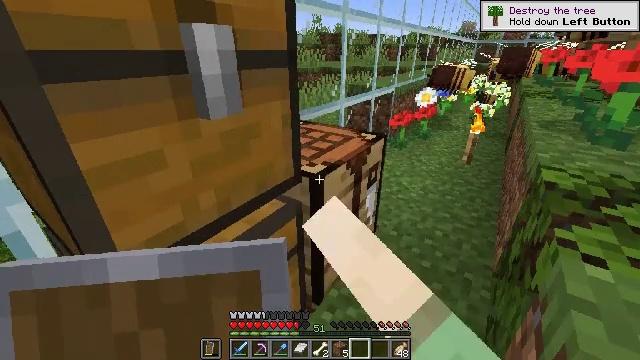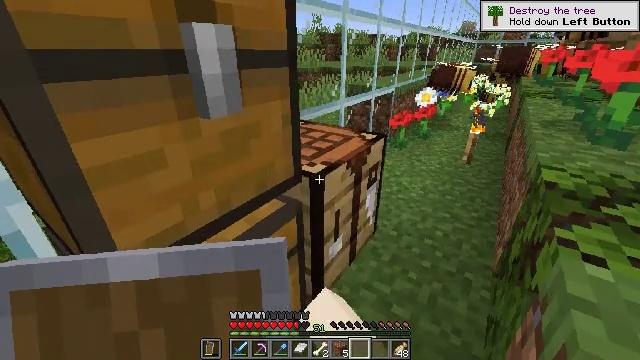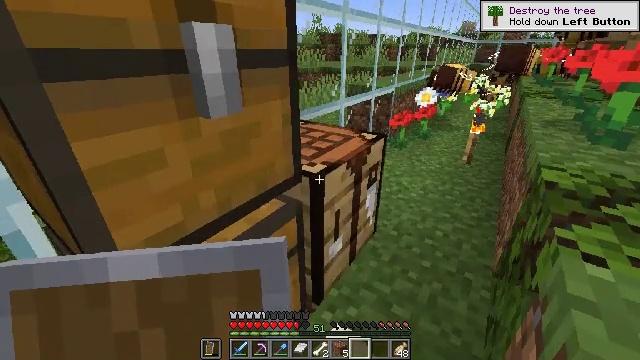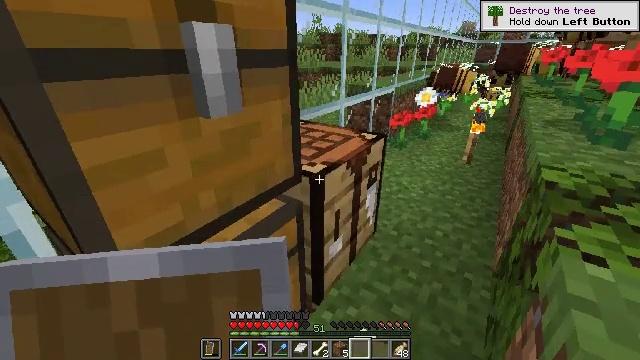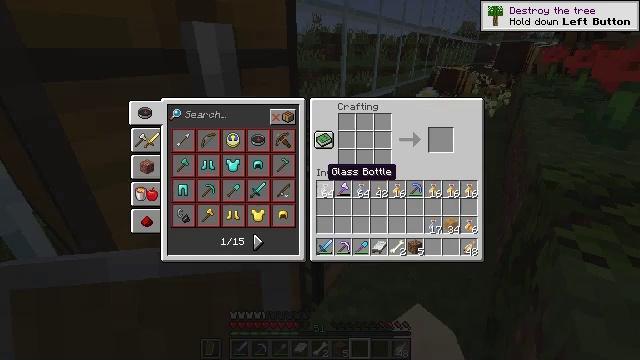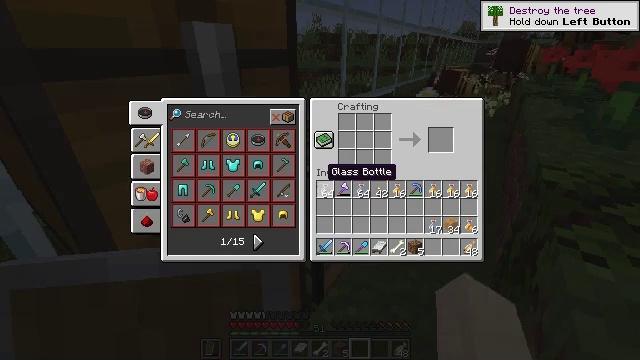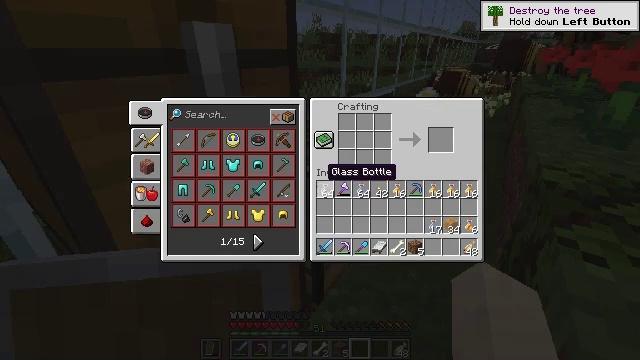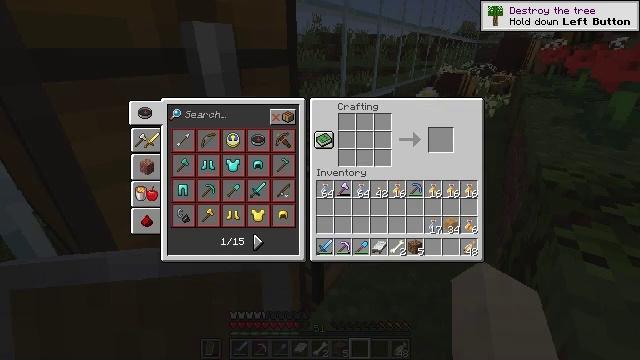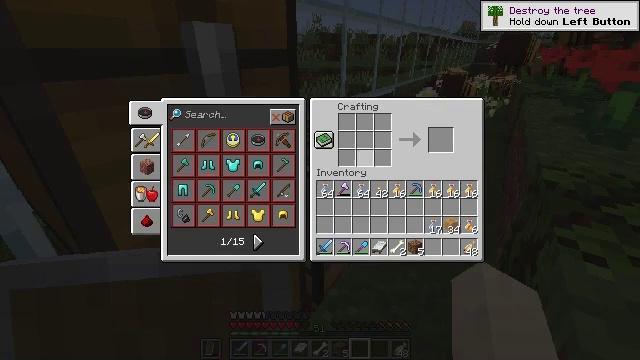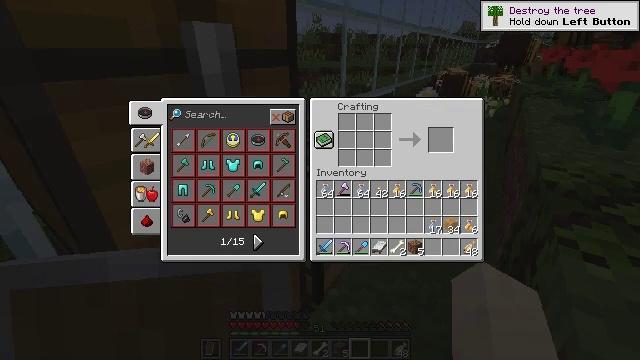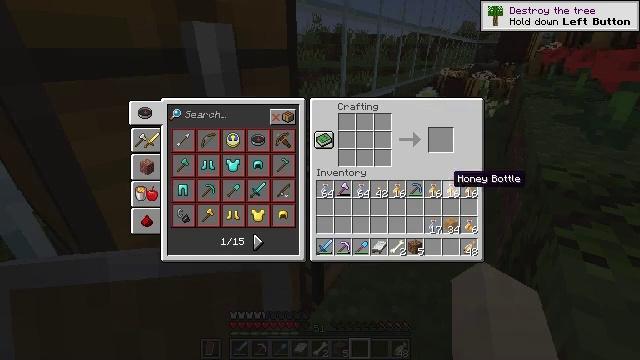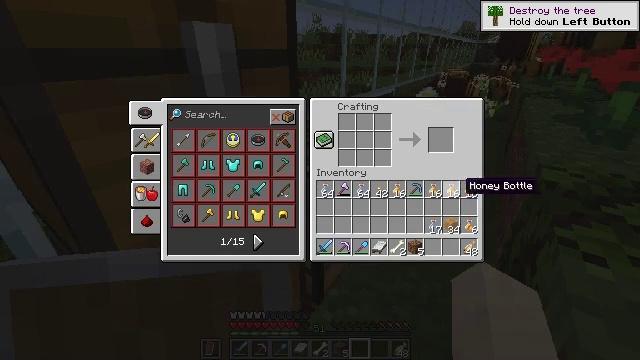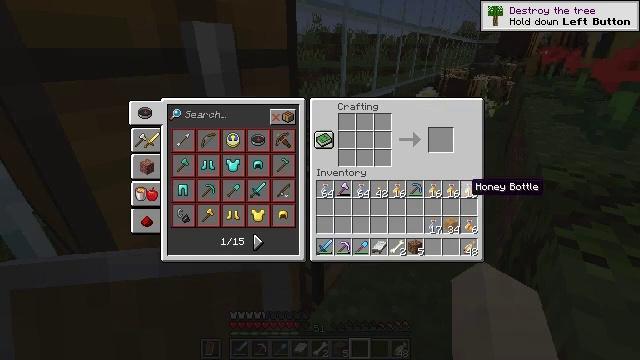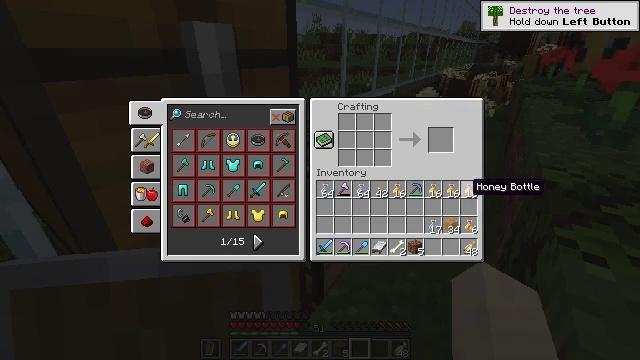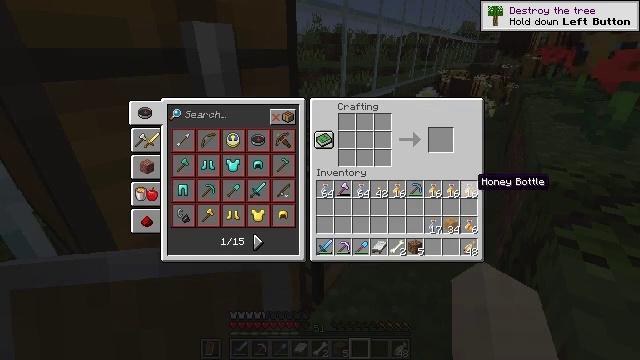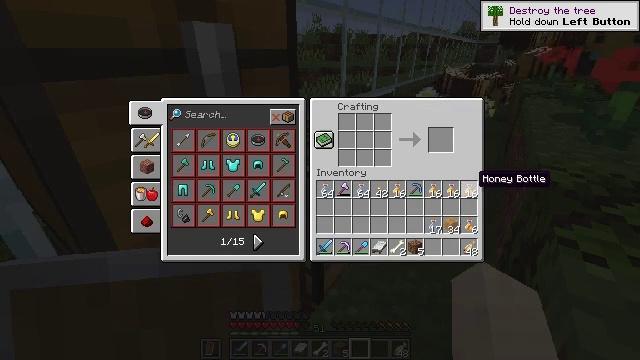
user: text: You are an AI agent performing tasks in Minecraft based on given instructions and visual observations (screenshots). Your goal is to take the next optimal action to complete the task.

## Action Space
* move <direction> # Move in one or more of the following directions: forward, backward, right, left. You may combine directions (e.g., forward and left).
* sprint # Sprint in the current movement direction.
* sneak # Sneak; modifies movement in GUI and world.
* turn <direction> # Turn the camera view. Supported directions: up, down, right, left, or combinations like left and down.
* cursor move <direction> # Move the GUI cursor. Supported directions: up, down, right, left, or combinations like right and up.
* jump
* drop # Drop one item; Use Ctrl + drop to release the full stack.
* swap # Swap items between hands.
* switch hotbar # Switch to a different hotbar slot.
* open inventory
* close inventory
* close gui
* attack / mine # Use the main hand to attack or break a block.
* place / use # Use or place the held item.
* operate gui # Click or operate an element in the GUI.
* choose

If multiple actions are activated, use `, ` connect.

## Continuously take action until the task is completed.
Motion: motion action
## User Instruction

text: Use honey bottles to craft a honey block.
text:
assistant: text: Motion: no_op
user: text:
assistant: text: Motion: no_op
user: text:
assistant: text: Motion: no_op
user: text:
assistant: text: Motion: no_op
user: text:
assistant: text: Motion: no_op
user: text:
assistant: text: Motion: no_op
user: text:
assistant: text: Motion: sneak
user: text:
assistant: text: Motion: sneak, cursor move right and up
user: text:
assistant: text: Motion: sneak, cursor move right and down
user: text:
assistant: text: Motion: sneak, cursor move right and down
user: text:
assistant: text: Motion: sneak, cursor move right and down
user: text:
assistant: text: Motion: sneak
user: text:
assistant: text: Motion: sneak
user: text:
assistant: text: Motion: sneak
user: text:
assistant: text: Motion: sneak
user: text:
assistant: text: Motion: sneak
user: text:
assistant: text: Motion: sneak
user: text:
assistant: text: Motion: sneak, choose
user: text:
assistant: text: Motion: sneak, cursor move left, choose
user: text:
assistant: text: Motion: sneak, cursor move left
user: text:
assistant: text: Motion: sneak
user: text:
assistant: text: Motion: sneak, choose
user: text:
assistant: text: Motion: sneak, choose
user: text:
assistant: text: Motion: sneak
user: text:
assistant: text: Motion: sneak
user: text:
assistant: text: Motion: sneak
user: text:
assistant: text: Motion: sneak
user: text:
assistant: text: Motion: sneak, choose
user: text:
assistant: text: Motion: sneak, choose
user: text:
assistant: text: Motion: sneak, cursor move left